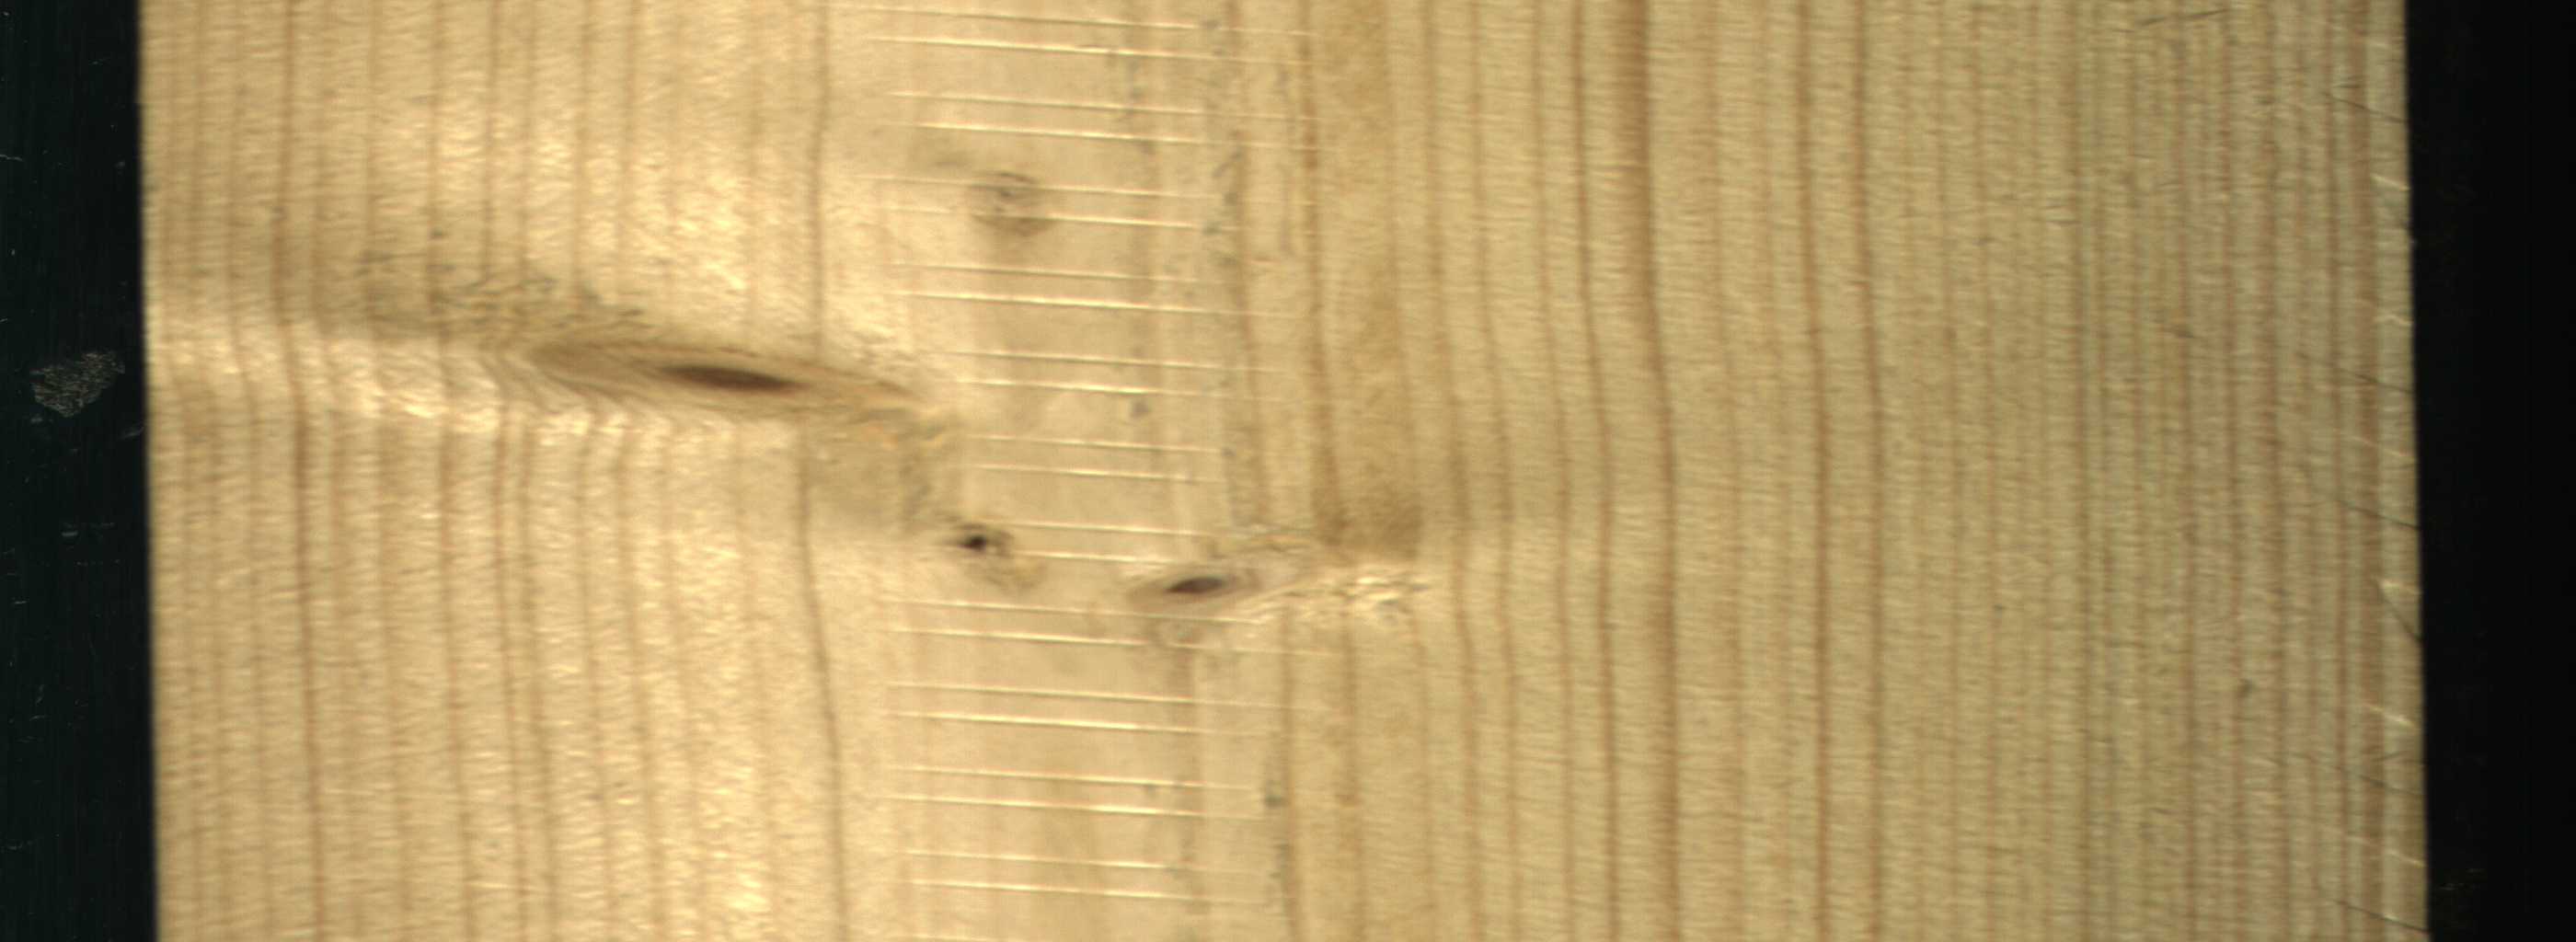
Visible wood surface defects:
Dead_Knot
Live_Knot
Live_Knot